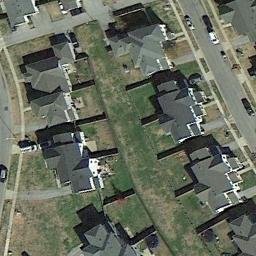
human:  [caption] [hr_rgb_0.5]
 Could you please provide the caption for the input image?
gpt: Lots of  buildings of different shapes are in medium residential area .

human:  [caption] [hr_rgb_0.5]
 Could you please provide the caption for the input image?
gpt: The medium residential is on the grass next to the road .

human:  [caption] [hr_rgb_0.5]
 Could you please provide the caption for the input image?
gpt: The medium residential area has some houses arranged in lines on the grass .

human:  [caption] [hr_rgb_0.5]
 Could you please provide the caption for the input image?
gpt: There aren't many houses in the mid-sized area .

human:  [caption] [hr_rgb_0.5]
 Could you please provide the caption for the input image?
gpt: There are some black buildings on green lawns on the  medium residential area .